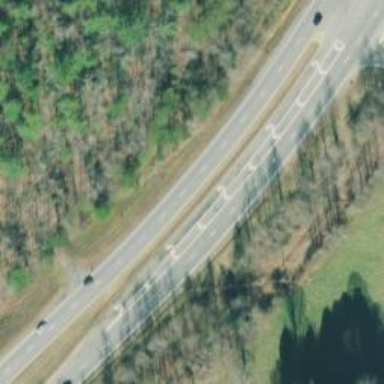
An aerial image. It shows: Asphalt trunk link road.